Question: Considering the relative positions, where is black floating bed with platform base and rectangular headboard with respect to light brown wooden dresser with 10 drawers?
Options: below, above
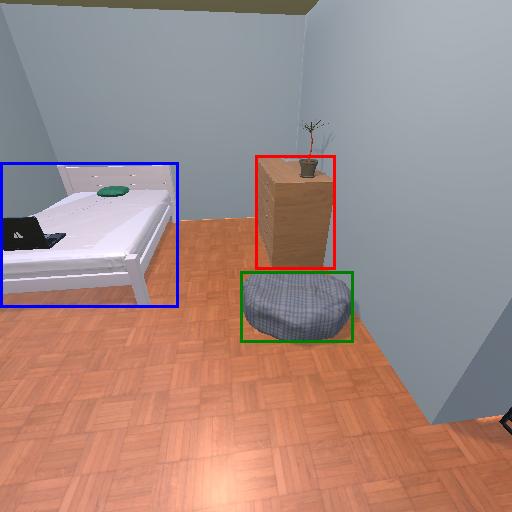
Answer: below